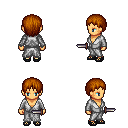
a pixel art fantasy rpg character, female body template, human, tanned skin, white robe, magenta pants, brunette plain hairstyle, ghillies, dagger, four views (front, back, left, right), 2x2 character sprite sheet, small pixel art, hard edges, no anti-aliasing